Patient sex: M
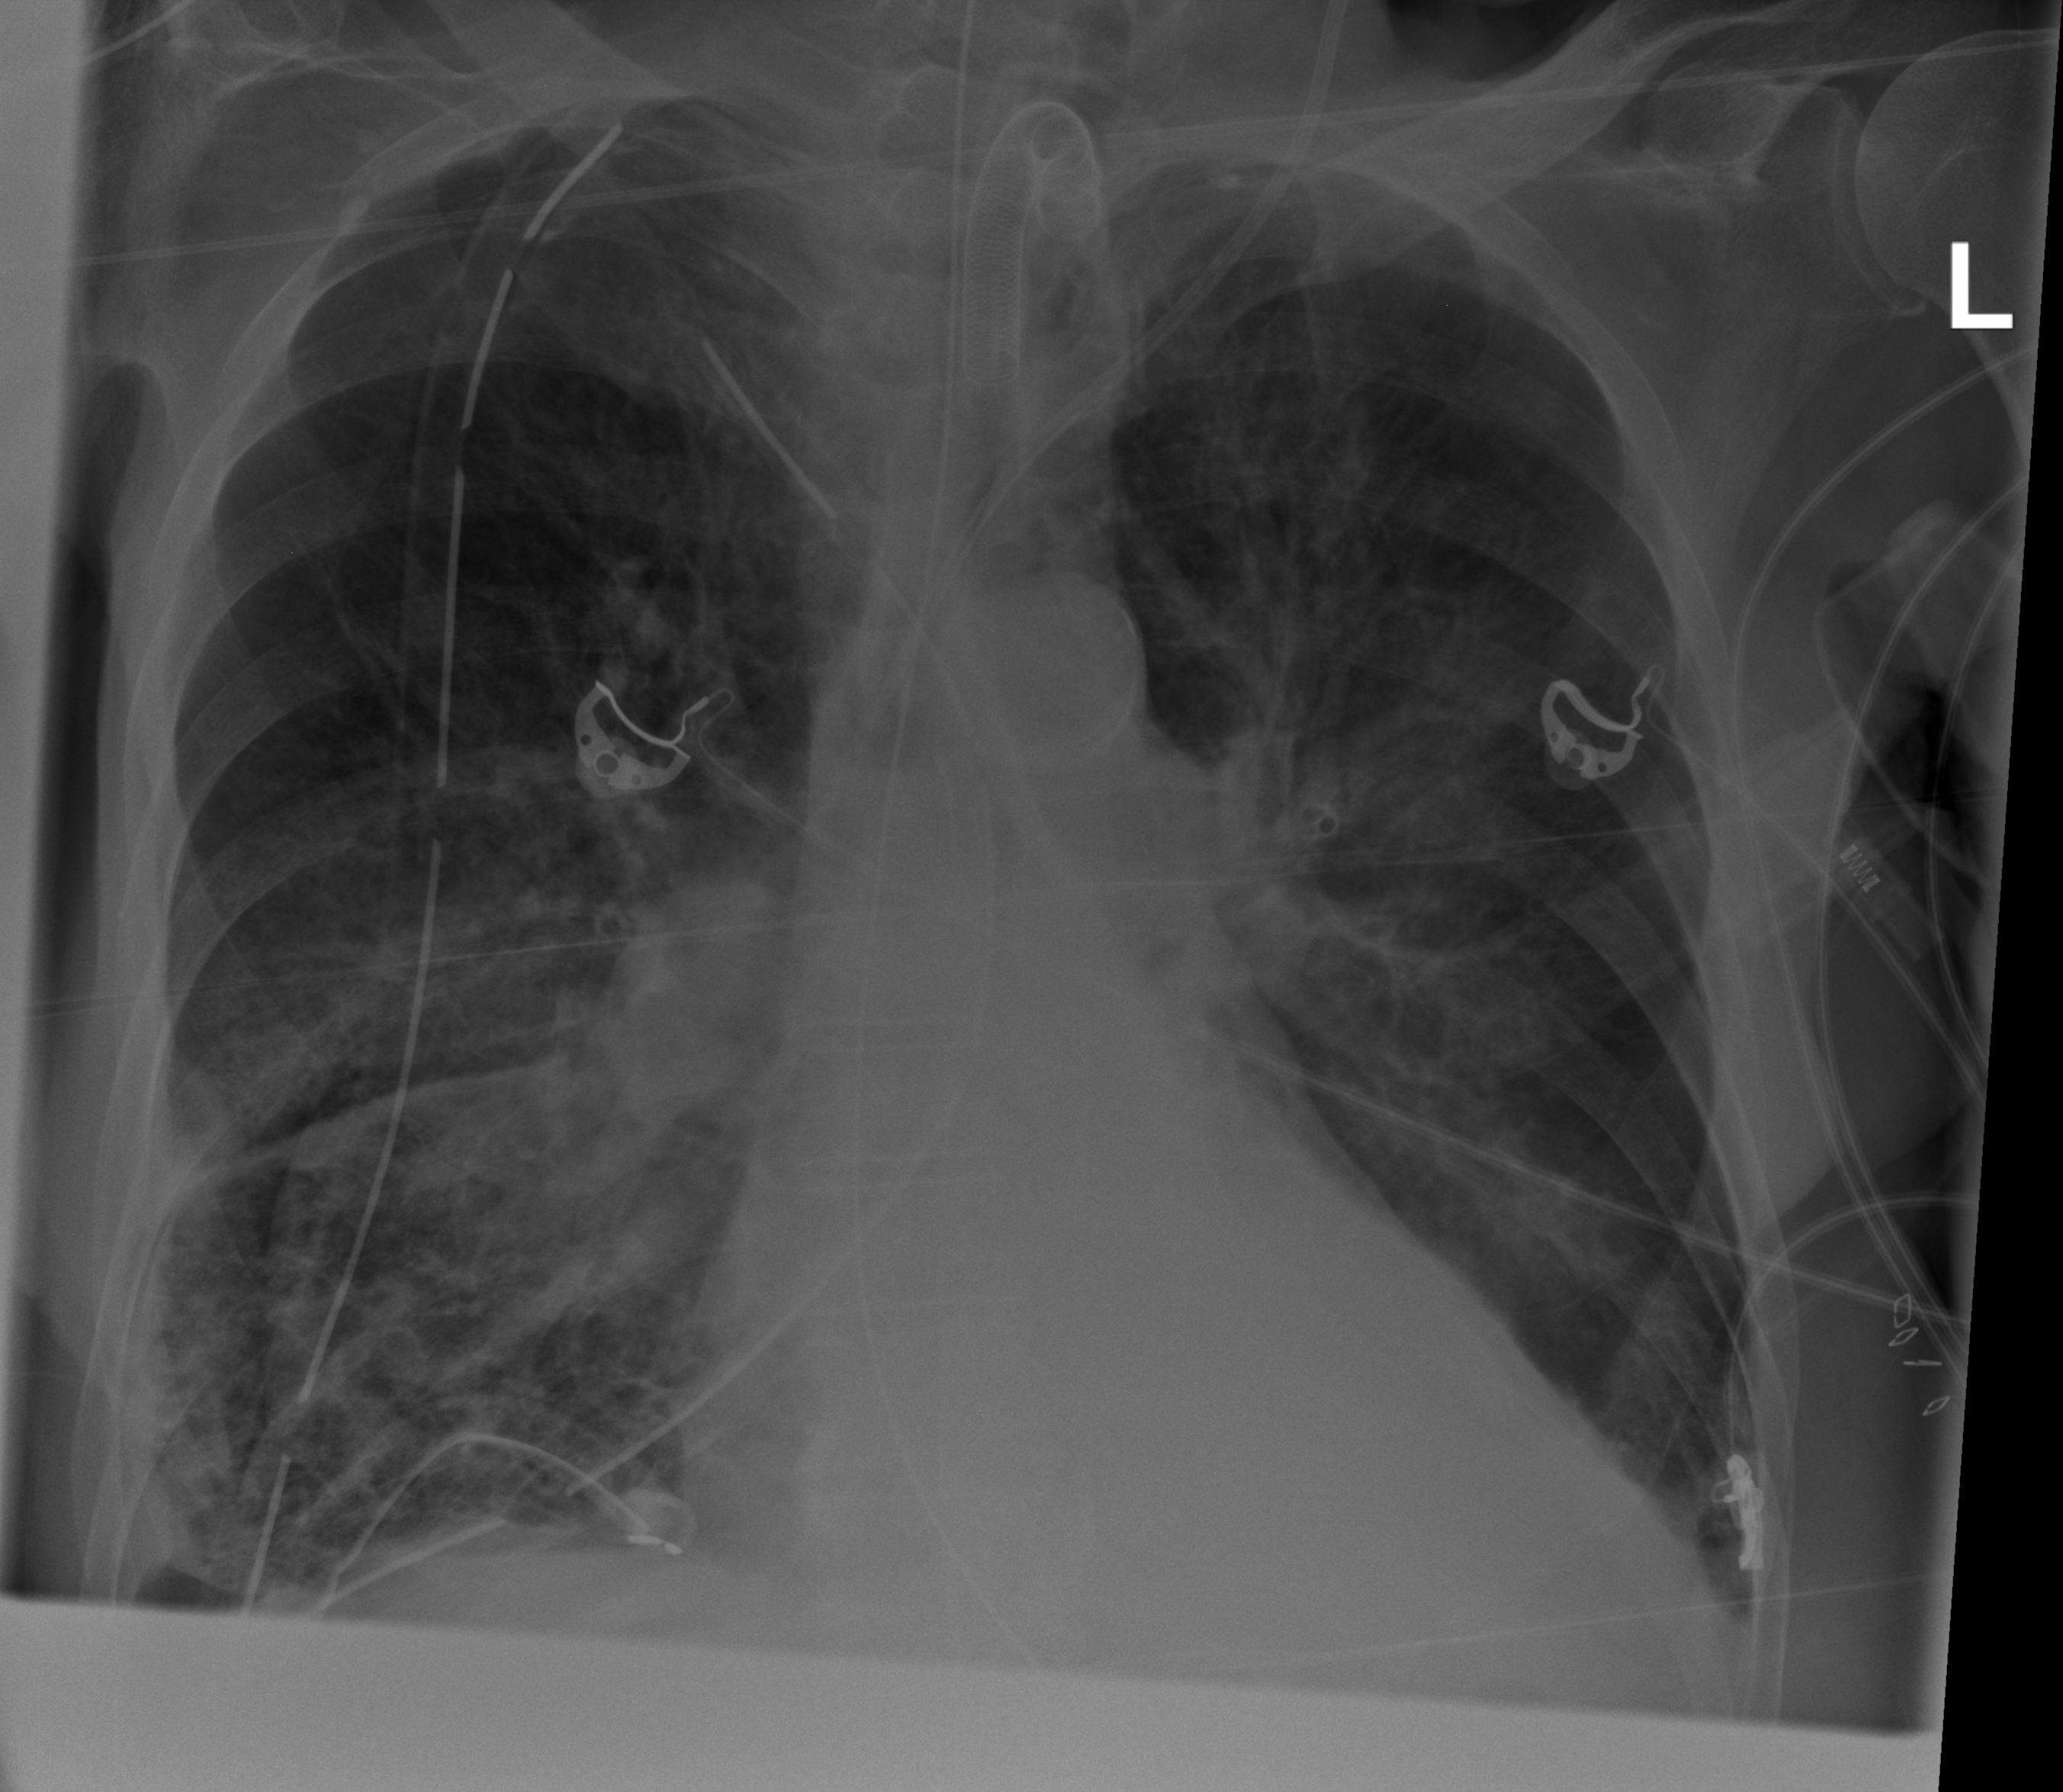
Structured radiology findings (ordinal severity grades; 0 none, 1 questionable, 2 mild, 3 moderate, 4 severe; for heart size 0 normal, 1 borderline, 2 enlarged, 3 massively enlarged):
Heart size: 1
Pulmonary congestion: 2
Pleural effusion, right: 2
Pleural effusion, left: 2
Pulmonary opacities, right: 2
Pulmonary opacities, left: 2
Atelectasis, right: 3
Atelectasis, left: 2